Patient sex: M
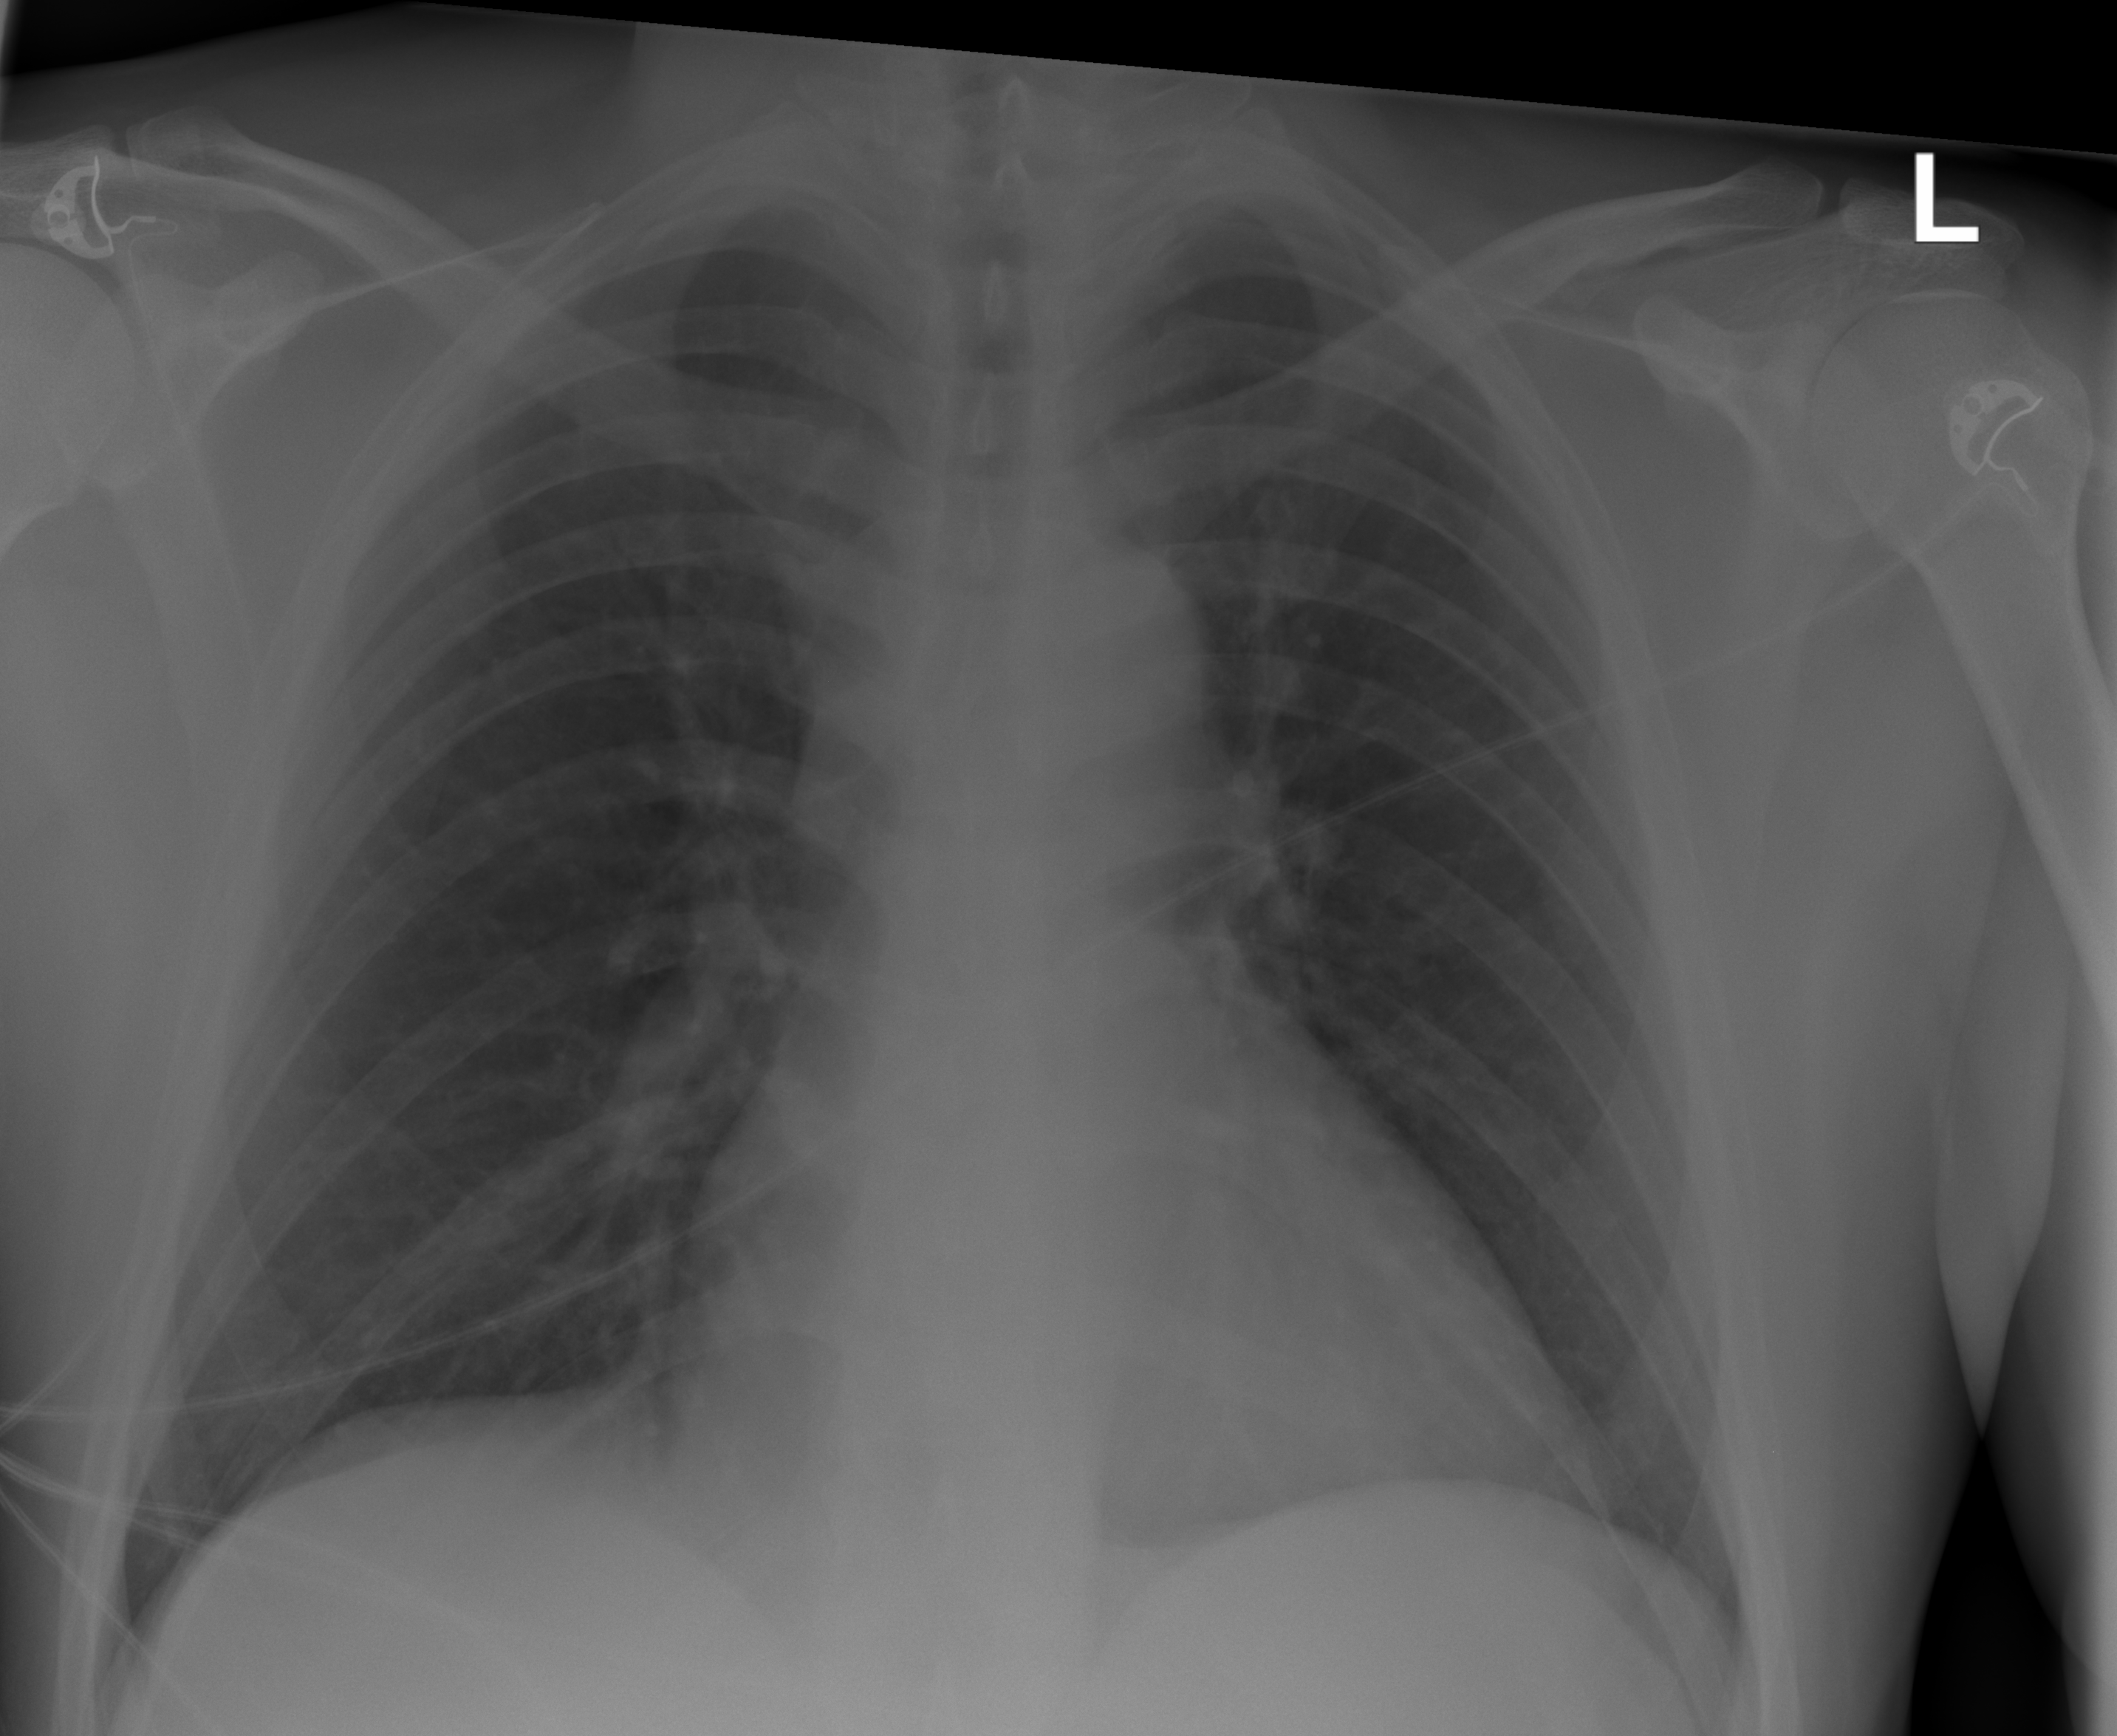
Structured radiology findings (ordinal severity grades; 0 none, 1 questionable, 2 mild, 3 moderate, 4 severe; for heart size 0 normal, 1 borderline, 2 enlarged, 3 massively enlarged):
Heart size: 1
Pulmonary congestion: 1
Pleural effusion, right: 0
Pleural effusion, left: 0
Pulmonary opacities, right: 0
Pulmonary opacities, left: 0
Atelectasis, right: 0
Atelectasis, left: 0